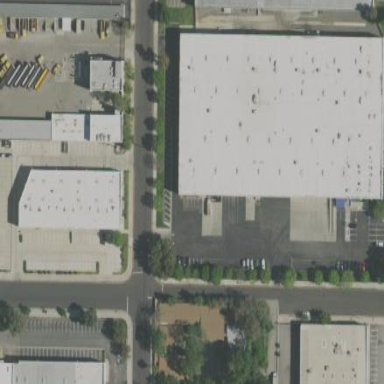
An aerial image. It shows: Industrial building.